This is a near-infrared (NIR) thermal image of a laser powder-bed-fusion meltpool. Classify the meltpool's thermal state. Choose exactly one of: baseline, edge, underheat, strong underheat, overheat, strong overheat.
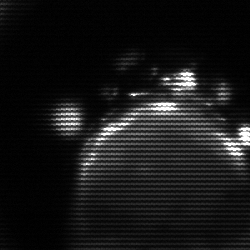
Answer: edge